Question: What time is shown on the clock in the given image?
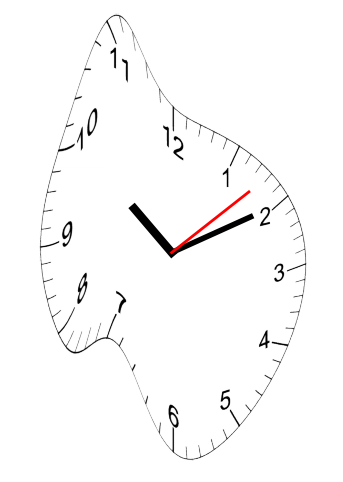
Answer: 10:10:08